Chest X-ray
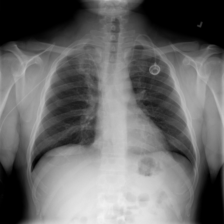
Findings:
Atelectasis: negative
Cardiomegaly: negative
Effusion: negative
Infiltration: positive
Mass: negative
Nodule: negative
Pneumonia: negative
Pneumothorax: negative
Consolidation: positive
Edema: negative
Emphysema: negative
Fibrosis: negative
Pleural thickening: negative
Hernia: negative